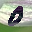
Label: 0